Interaction volume radius: 5 \u00c5
Interaction volume height: 10 \u00c5
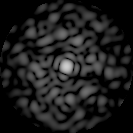
Disorder parameter: 0.8338